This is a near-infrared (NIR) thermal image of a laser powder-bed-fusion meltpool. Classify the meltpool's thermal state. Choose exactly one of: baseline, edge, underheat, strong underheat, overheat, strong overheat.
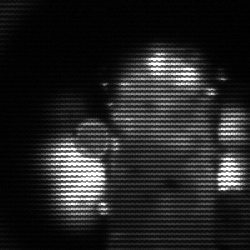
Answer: strong underheat